【题型】解答题　【知识点】平面几何　【难度】easy
用斜二测画法画一个水平放管的平面图，其直观图如图所示，已知 \(A'B' = 3\)，\(B'C' = 1\)，\(A'D' = 3\)，且 \(A'D' \parallel B'C'\)。

\vspace{1em}
\noindent
(1) 求原平面图形 \(ABCD\) 的面积；

\vspace{1em}
\noindent
(2) 将原平面图形 \(ABCD\) 绕 \(BC\) 旋转一周，求所形成的几何体的表面积和体积。
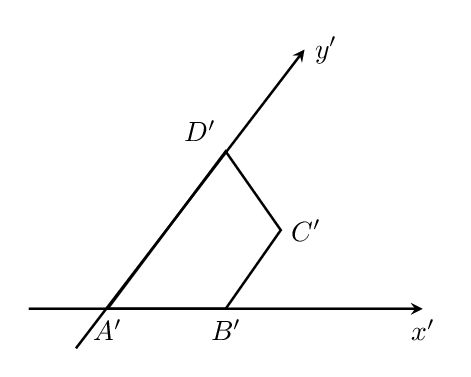
【解答】
\noindent
【答案】(1)$\boldsymbol{12}$\\
(2)表面积为$\boldsymbol{60\pi}$，体积为$\boldsymbol{42\pi}$

\vspace{1em}
\noindent
【分析】
(1) 根据直观图还原平面图形$ABCD$为一个直角梯形，再利用直角梯形的面积公式求解；\\
(2) 将原平面图形$ABCD$绕$BC$旋转一周，所得几何体是一个圆柱挖去一个圆锥，再结合圆柱和圆锥的表面积和体积公式求解。

\vspace{1em}
\noindent
【详解】
(1) 还原平面图形$ABCD$，如图，\\
因为$A'B' = 3$，$B'C' = 1$，$A'D' = 3$，且$A'D' \parallel B'C'$，\\
所以$AB = 3$，$BC = 2$，$AD = 6$，且$AD \parallel BC$，$AB \perp AD$，\\
原平面图形$ABCD$为直角梯形，故$S_{ABCD} = \dfrac{(2+6) \times 3}{2} = 12$；

\vspace{1em}
\noindent

(2) 将原平面图形$ABCD$绕$BC$旋转一周，所得几何体是一个圆柱挖去一个圆锥，\\如图

其中圆柱的底面半径为$3$，高为$6$，圆锥的底面半径为$3$，高为$4$，母线长为$5$，\\
所以几何体的表面积为：
\[
S = \pi \times 3 \times 5 + 2\pi \times 3 \times 6 + \pi \times 3^2 = 60\pi
\]
几何体的体积为：
\[
V = \pi \times 3^2 \times 6 - \dfrac{1}{3}\pi \times 3^2 \times 4 = 42\pi
\]
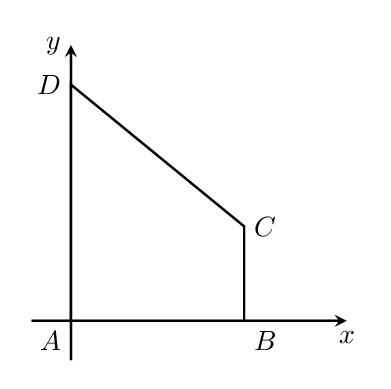
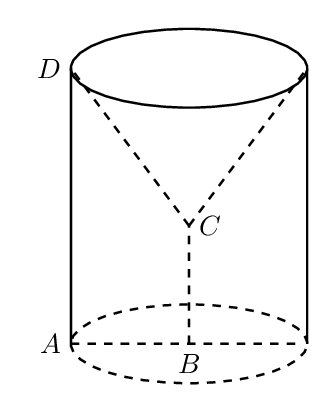